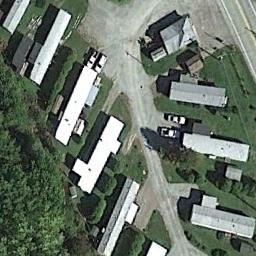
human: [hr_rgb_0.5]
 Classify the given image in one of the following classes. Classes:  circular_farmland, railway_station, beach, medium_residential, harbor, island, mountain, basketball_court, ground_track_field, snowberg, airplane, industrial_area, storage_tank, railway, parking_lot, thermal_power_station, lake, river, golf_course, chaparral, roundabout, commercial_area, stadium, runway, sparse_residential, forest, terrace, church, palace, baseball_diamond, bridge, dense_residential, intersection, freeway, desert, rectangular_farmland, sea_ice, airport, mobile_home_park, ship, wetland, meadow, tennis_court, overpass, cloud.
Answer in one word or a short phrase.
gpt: mobile_home_park